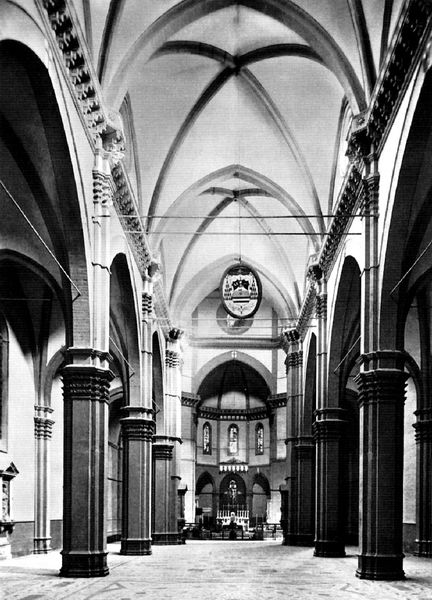
Titel: Florenz, Dom Santa Maria del Fiore, Inneres nach Osten
Künstler: Arnolfo di Cambio
Standort: Florenz (EU - I - Toskana)
Schlagwörter: weiß, fenster, licht, pfeiler, raum, schwarz, stühle, säule, säulen, blick, gebäude, architektur, kirche, boden, decke, innen, person, gotik, renaissance, schiff, bogen, kuppel, erhaben, kerzen, hoch, halle, foto, fotografie, bögen, eingang, gang, hängen, medaillon, glaube, kreuz, dom, groß, schwarzweiß, beten, gebet, altar, wappen, sims, kirchenschiff, mittelschiff, orgel, pfarrer, dreischiffig, gotisch, spitzbogen, mittelalter, altarraum, andacht, chor, fotographie, bauen, kreuzgang, kannelur, kruez, geäbude, krichenfenster, ftot